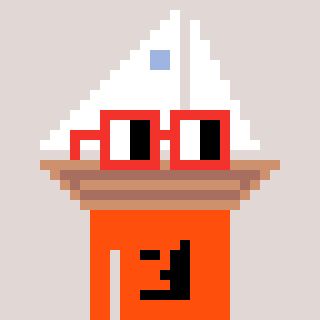
a pixel art character with square red glasses, a sailboat-shaped head and a orange-colored body on a warm background